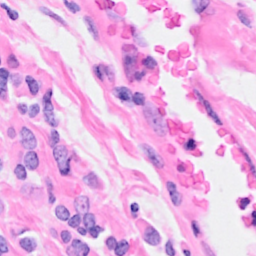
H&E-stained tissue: Breast